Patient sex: M
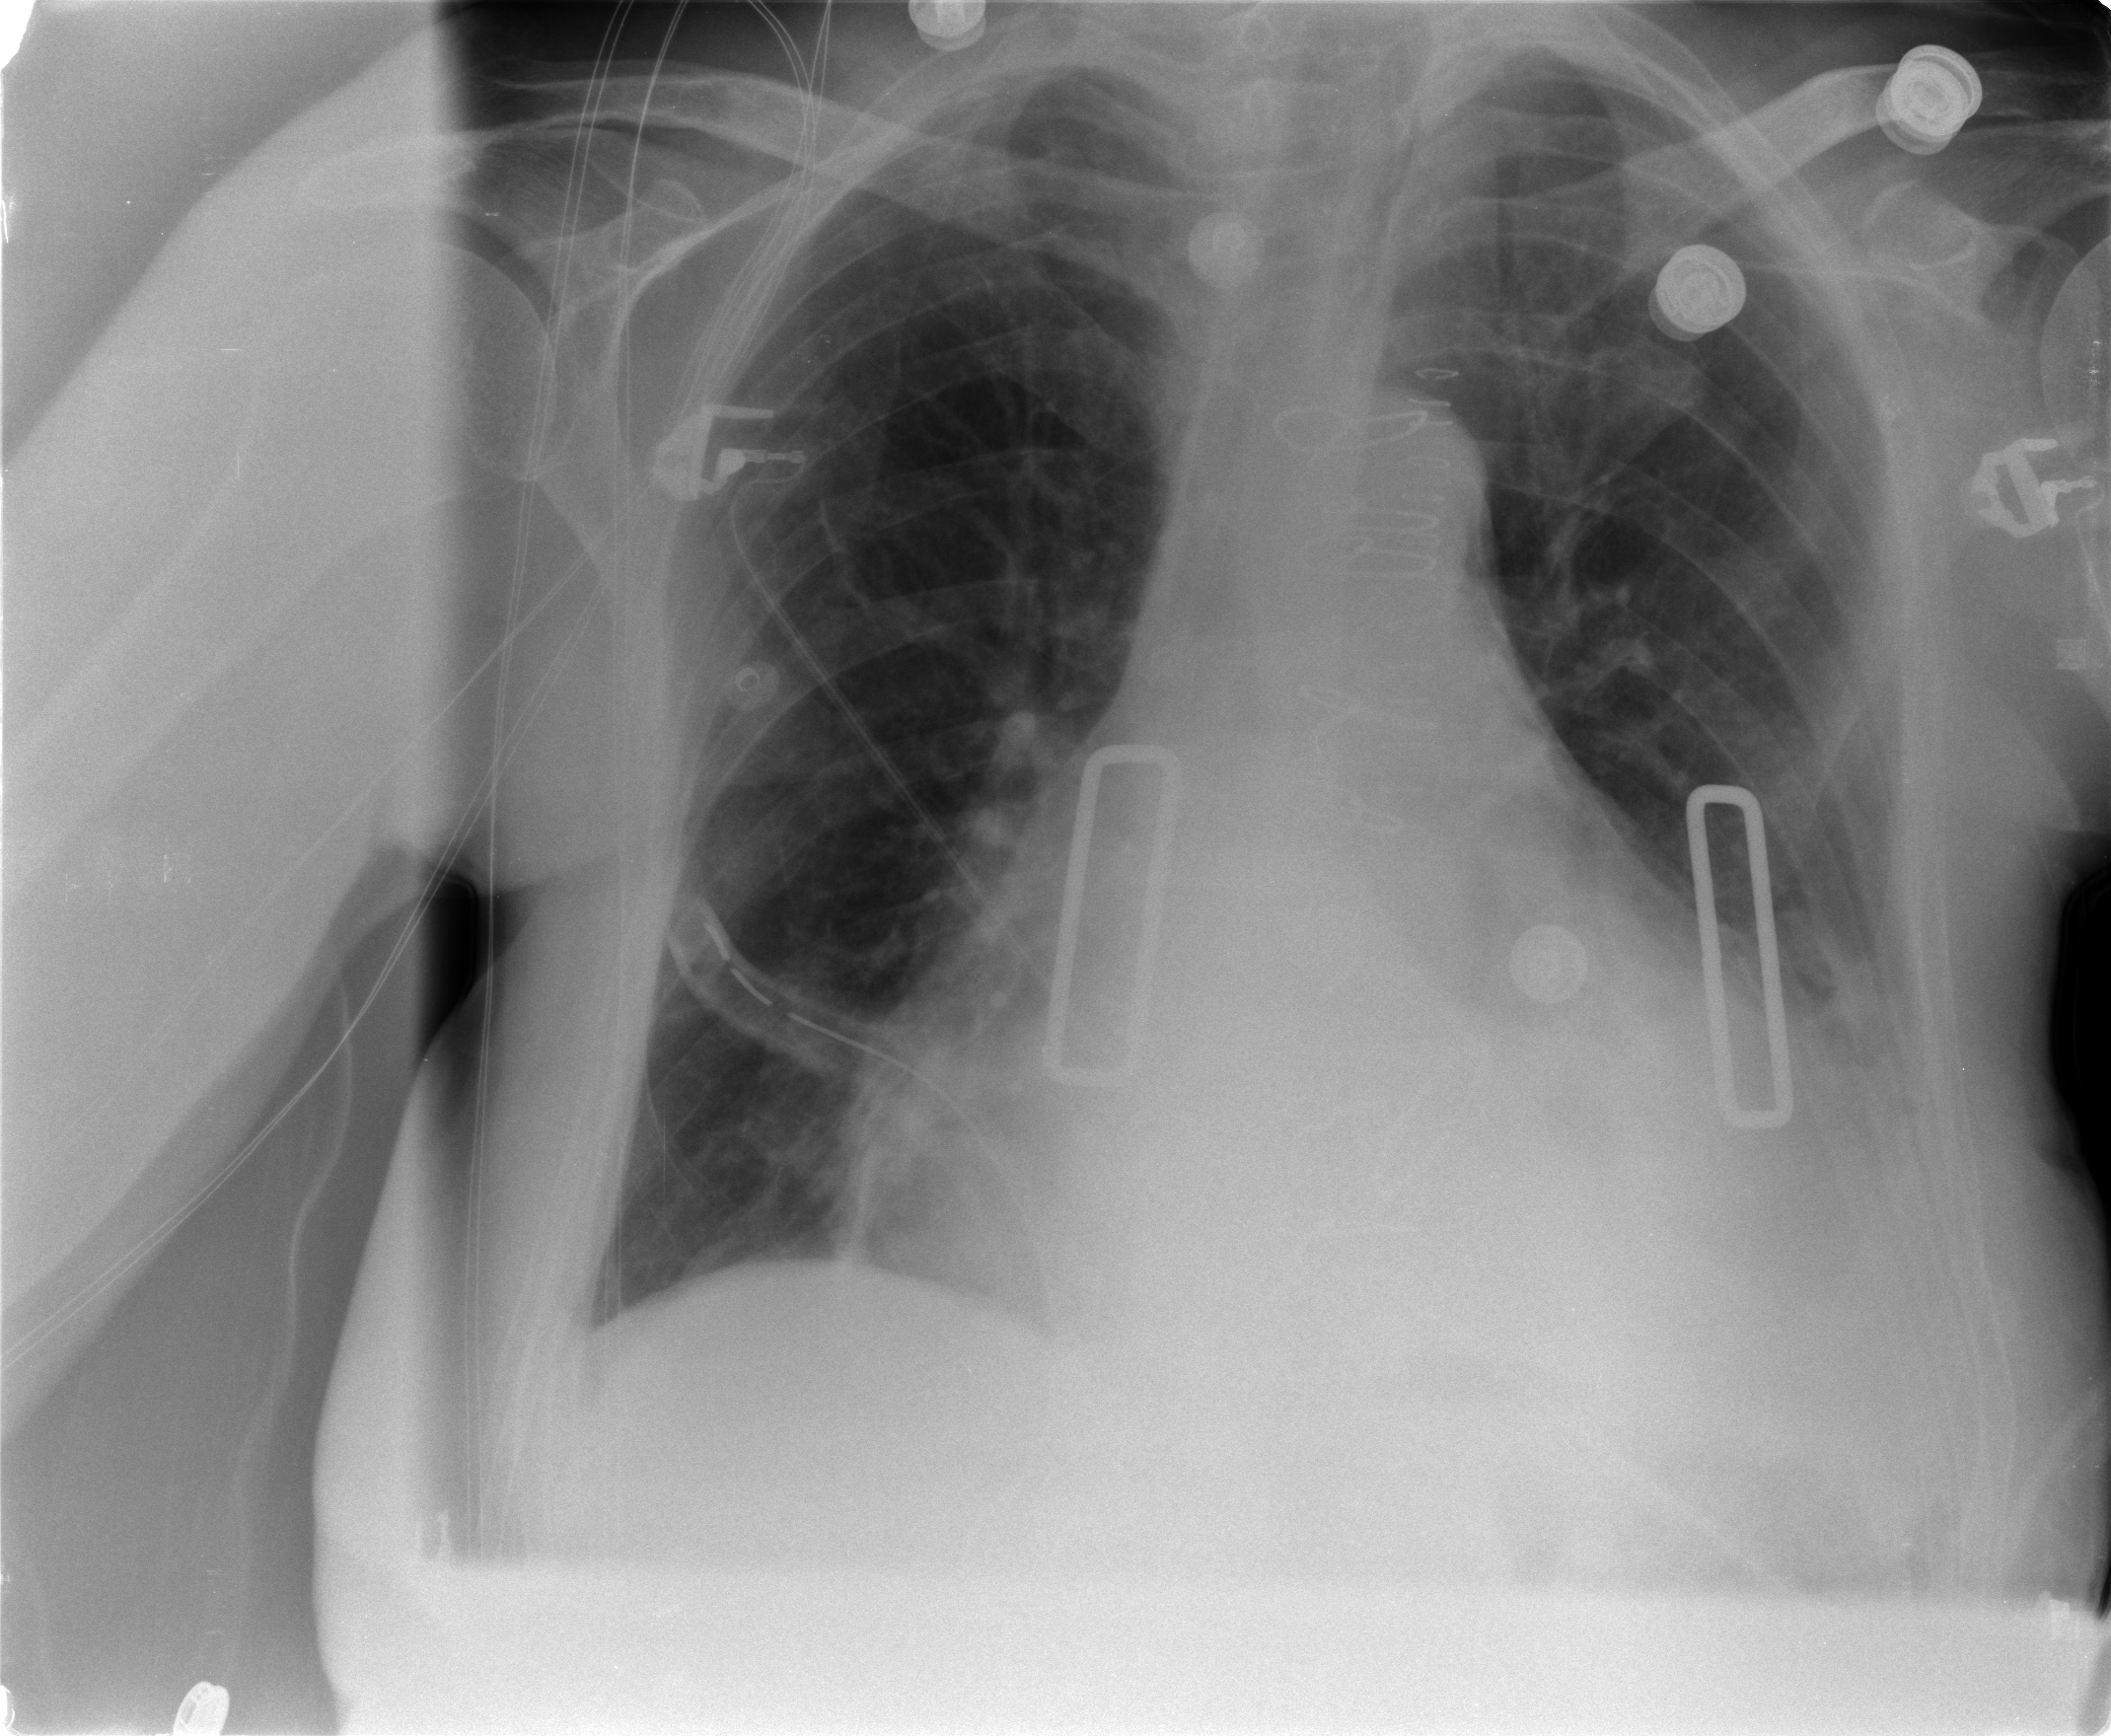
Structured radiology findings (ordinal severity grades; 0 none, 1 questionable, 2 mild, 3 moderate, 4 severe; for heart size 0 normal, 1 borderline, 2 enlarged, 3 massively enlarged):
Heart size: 2
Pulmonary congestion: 2
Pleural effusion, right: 2
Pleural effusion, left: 2
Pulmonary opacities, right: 2
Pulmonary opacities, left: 2
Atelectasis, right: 0
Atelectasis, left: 2